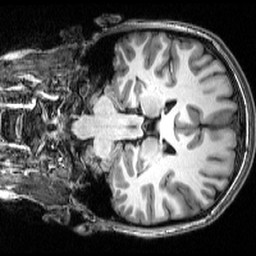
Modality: T1w
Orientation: coronal
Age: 21
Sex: female
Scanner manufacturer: siemens
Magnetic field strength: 3 T
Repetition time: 2.53 s
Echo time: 0.00339 s